Question: I am seeking for a way to use NSE inside argument (in this case, intersect) in 'dplyr' using 'rlang' package.
Data frame:
'''
df <- data.frame(time=as.factor(c(10,10,10,10,20,20,20,20,10,10,10,10,20,20,20,20)),
cost=as.factor(c(10,20,30,40,10,20,30,40,10,20,30,40,10,20,30,40)),
type=c("a","a","a","a","a","a","a","a","b","b","b","b","b","b","b","b"),
value=c(40,20,25,10,80,50,30,60,15,70,80,10,50,20,30,40))
## Set variables for NSE
a <- "time"
b <- "cost"
c <- "type"
d <- "value"
nse_a <- sym(a)
nse_b <- sym(b)
nse_c <- sym(c)
nse_d <- sym(d)
'''
I can plot properly in SE.
'''
## Plot in SE
df %>% ggplot(aes(x=cost, y=value, group=interaction(time,type), color=time, linetype=type)) + geom_line(size=1.2)
'''

However, when I use NSE, it occurs an error:
'''
## Plot in NSE
df %>% ggplot(aes_(x=nse_b, y=nse_d, group=interaction(nse_a,nse_c), color=nse_a, linetype=nse_c)) + geom_line(size=1.2)
Error: unique.default(x, nmax = nmax)
unique() applies only to vectors
'''
It works if I remove 'group=intersection(...)'. I suppose the reason may be using NSE in a nested argument 'intersect(...)' inside 'aes_'.
Do you have any solution to avoid this error?
I searched similar topics and tried to apply some examples such as unquoting by !!nse_a but it did not not work. I am new to 'NSE' and still do not well understand its manipulation manner.
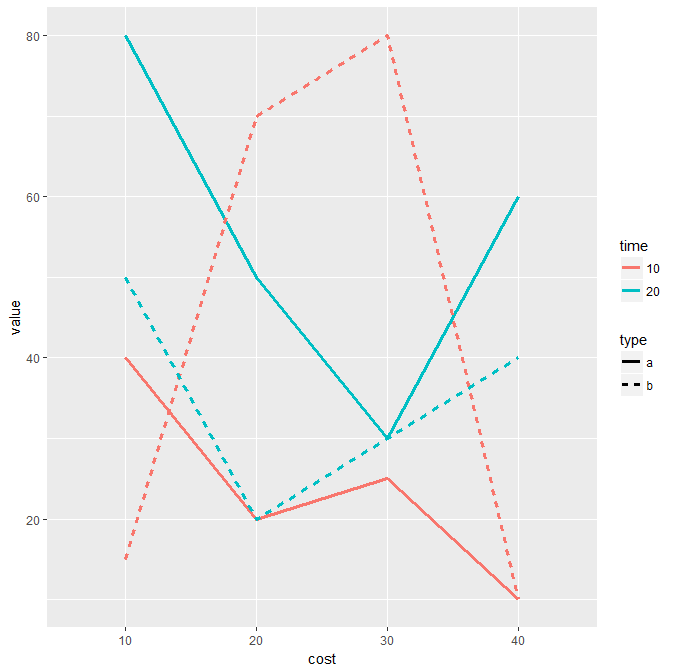
Answer: You can only pass quoted arguments to 'aes_()', so the 'interaction' has to be quoted, but it itself needs unquoted arguments (not really sure about the terminology here, sorry for any confusion)
'''
library(rlang)
library(ggplot2)
interact <- quo(interaction(!!nse_a, !!nse_c))
df %>%
ggplot(aes_(x=nse_b,
y=nse_d,
group=interact,
color=nse_a,
linetype=nse_c)) +
geom_line(size=1.2)
# or equally
df %>%
ggplot(aes_(x=nse_b,
y=nse_d,
group=quo(interaction(!!nse_a, !!nse_c)),
color=nse_a,
linetype=nse_c)) +
geom_line(size=1.2)
'''

Created on 2018-05-09 by the <URL>.